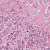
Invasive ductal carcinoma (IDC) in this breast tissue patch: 1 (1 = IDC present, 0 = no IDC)